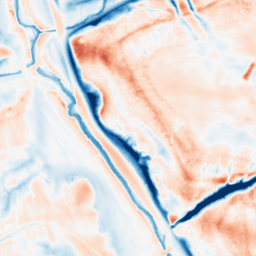
Category: multiscale
Decomposition family: dog_multiscale
Decomposition parameters: sigma_ratio: 1.6
n_scales: 6
base_sigma: 0.5
Upsampling method: edge_directed
Upsampling parameters: scale: 2
Upsampling scale: 2